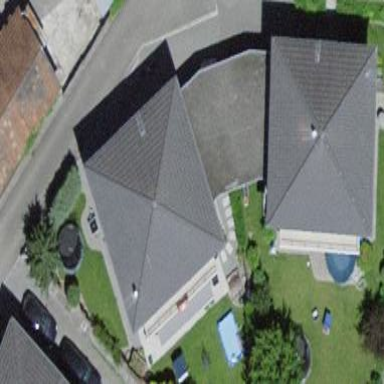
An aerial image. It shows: House with pyramidal roof shape.